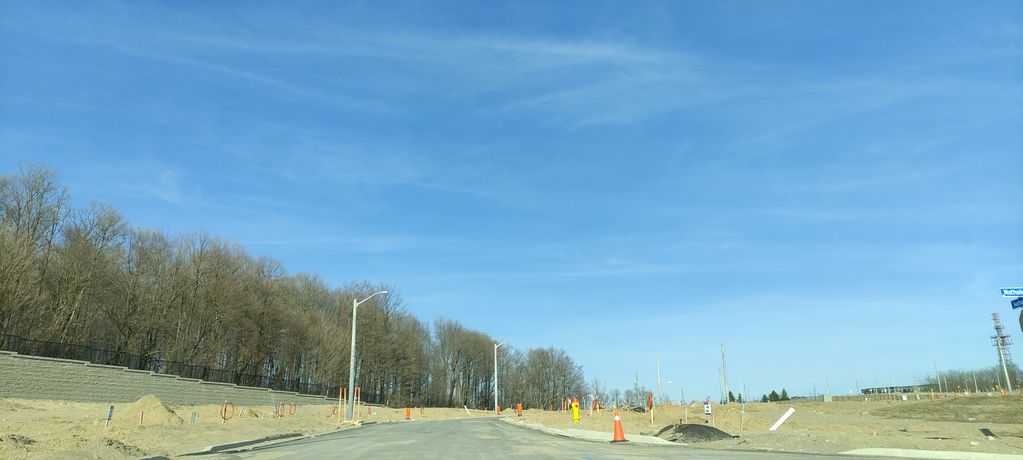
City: kitchener-waterloo